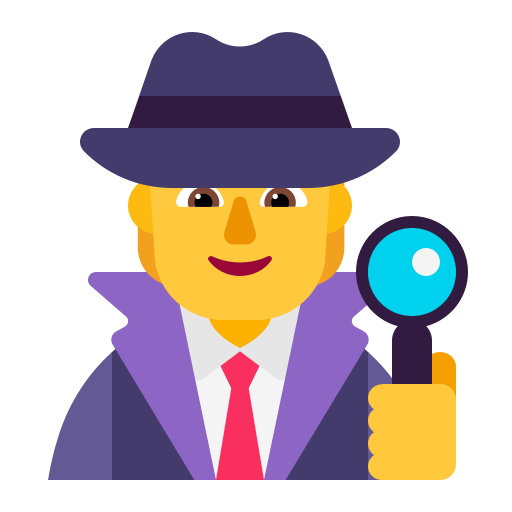
detective flat default